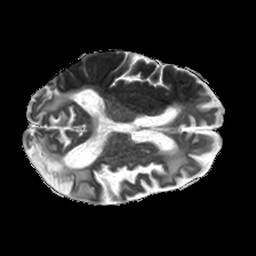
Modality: ADC
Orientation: axial
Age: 88
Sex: male
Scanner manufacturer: philips
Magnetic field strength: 1.5 T
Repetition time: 3.393 s
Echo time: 0.06922 s